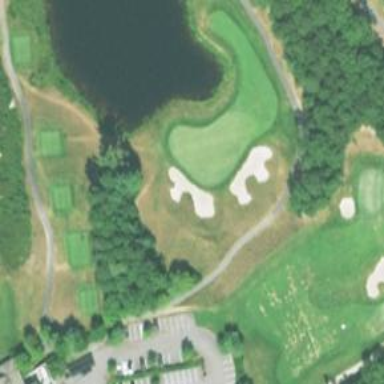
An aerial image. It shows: View of golf hole.